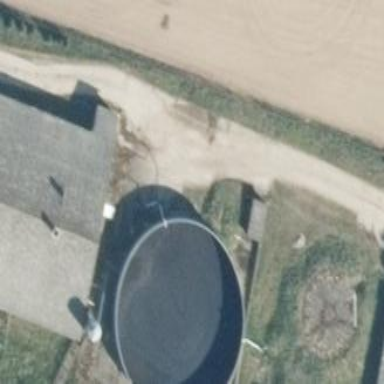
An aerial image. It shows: Storage tank that is man-made.